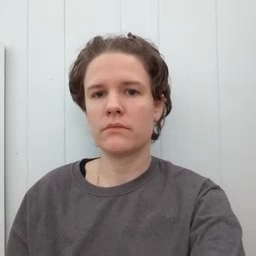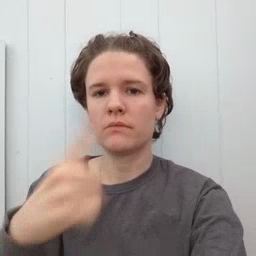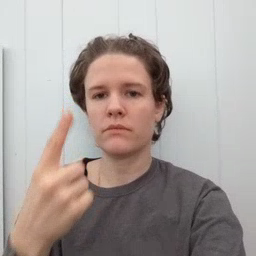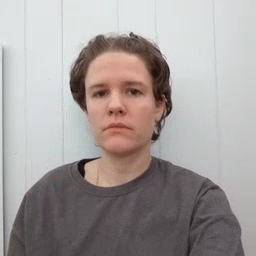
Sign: first